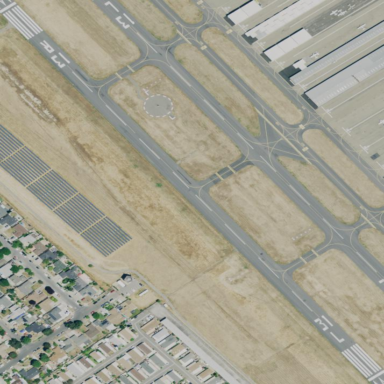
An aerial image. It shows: Asphalt runway at the airport.